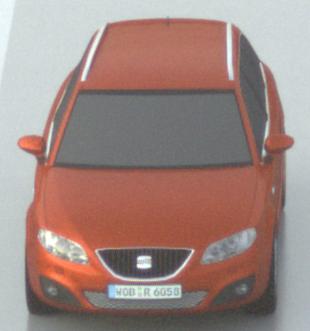
Make: SEAT
Model: Exeo ST 1.6
Detailed model: Exeo (3R) ST
Model produced from: 2010/05
Model produced until: 2010/08
Doors: 5
Color: orange
Road condition: wet road
Daytime: sunrise or sunset
Contrast: low contrast